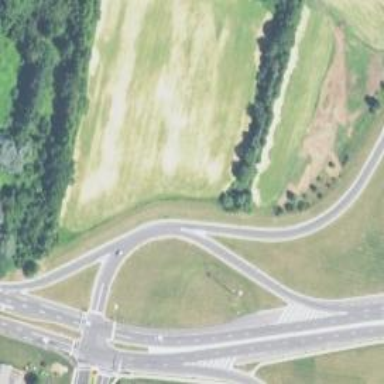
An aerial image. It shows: Trunk link highway.